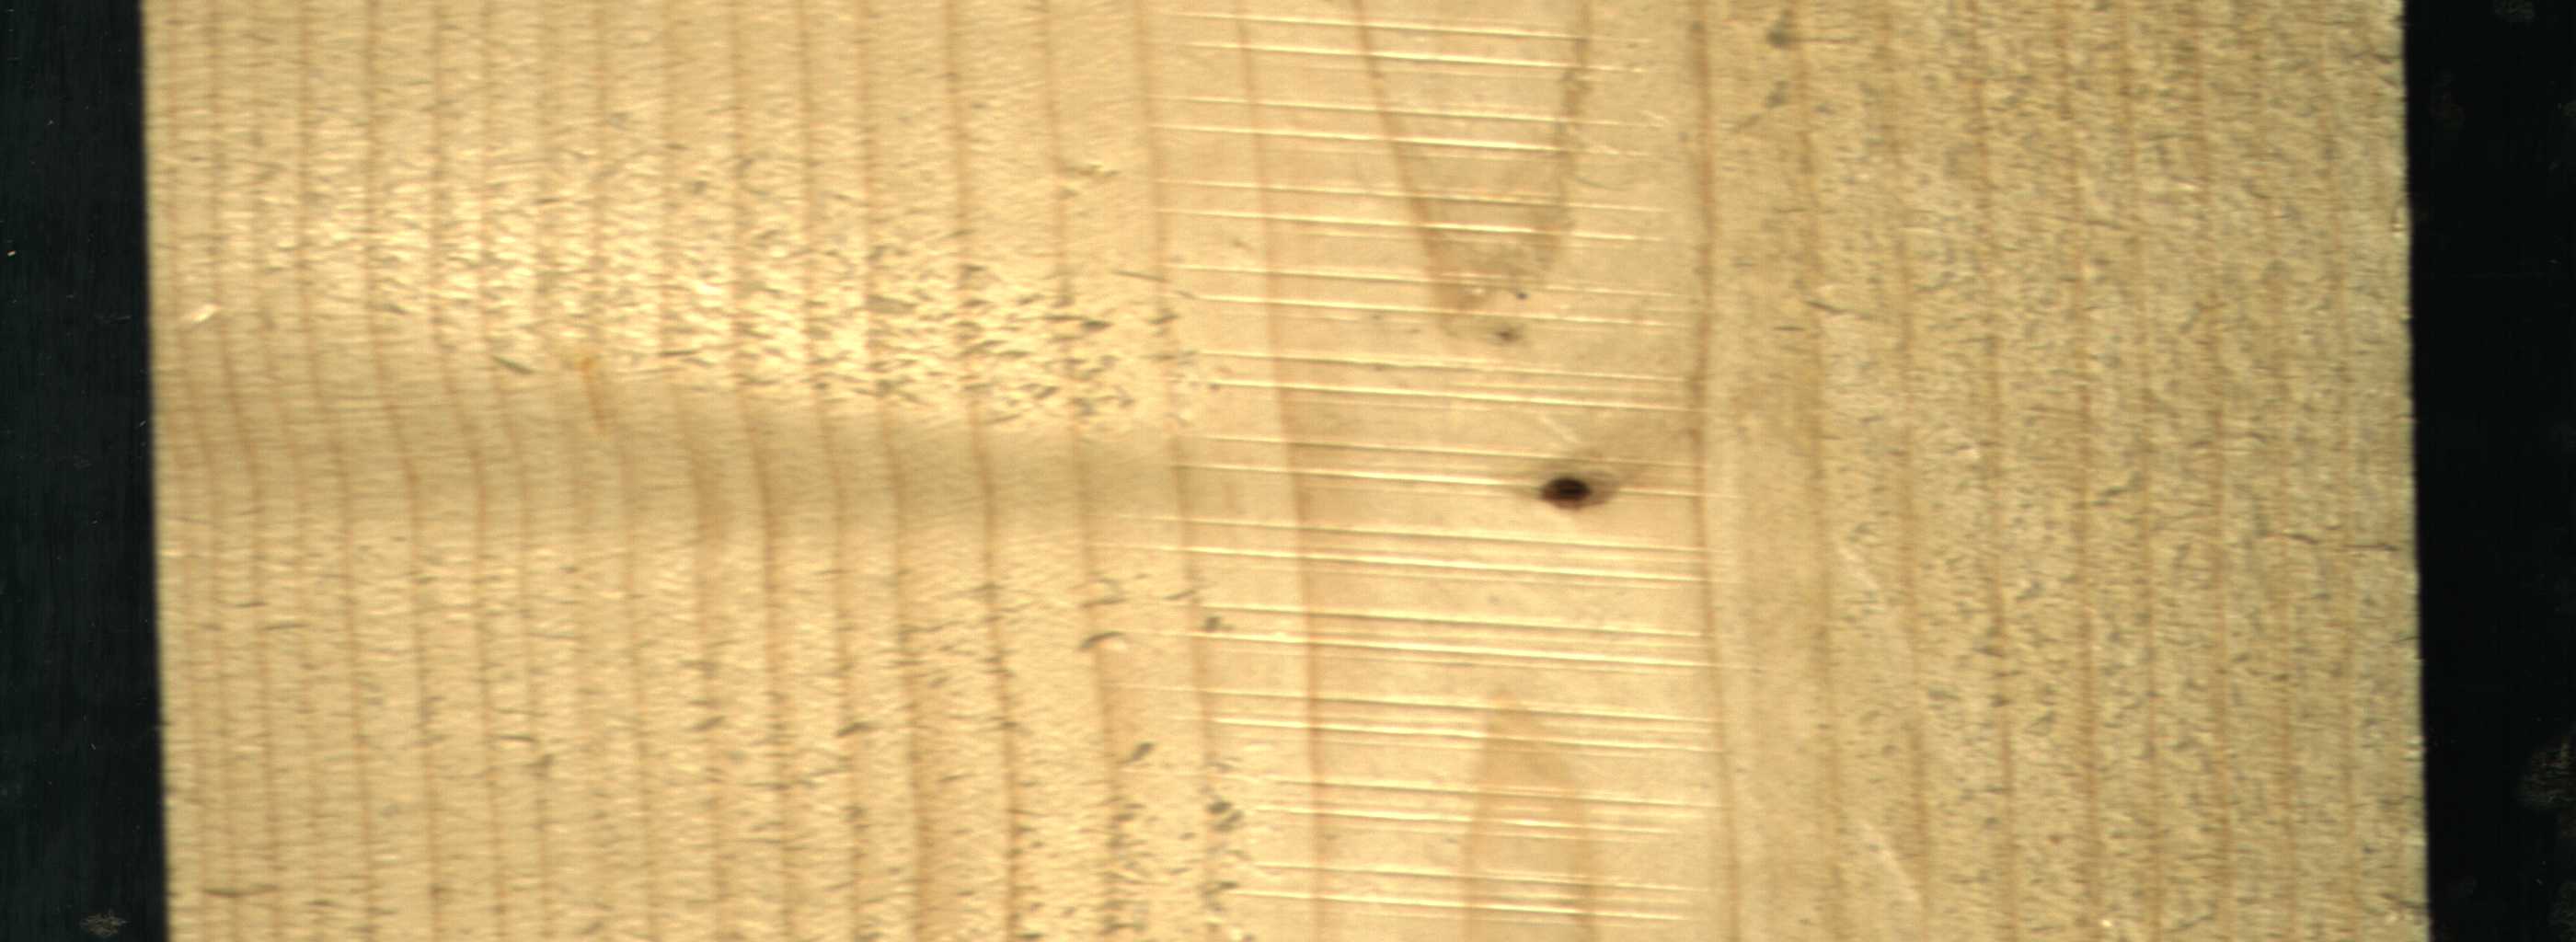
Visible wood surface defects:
Dead_Knot